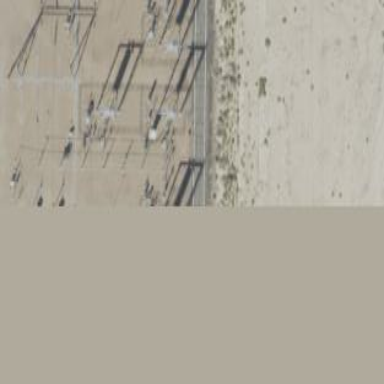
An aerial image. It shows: Substation that acts as converter.